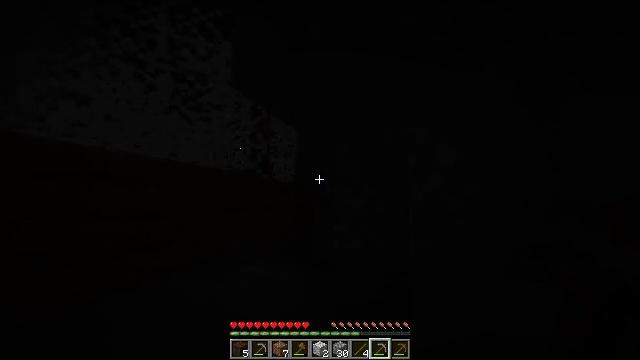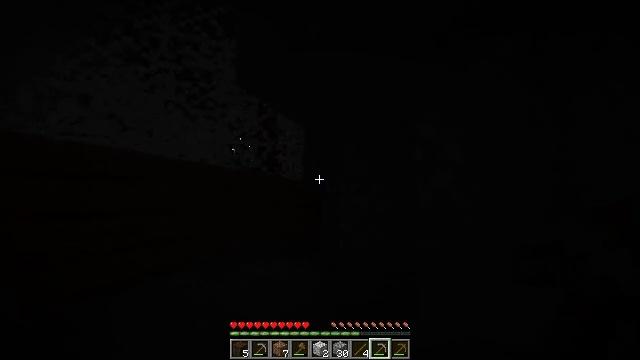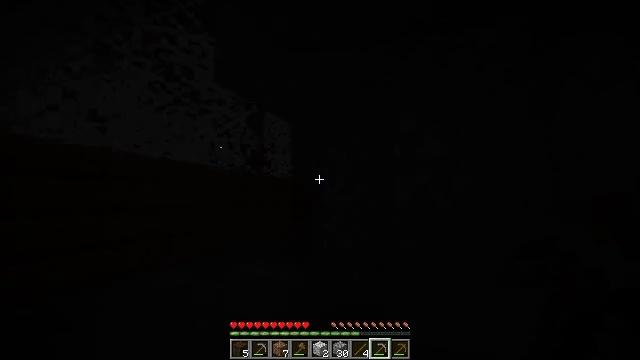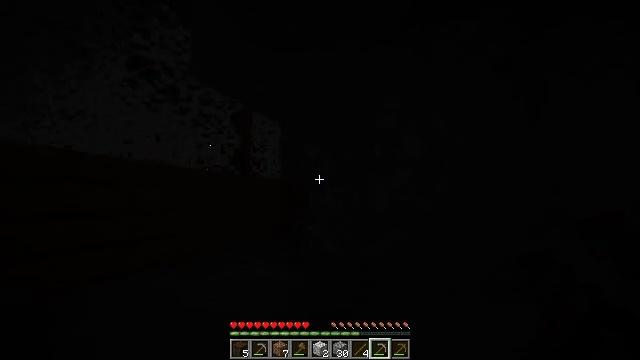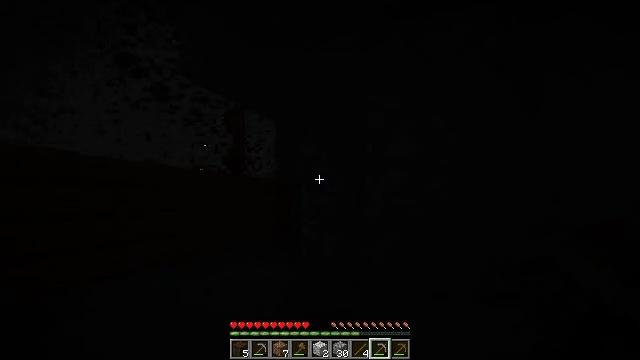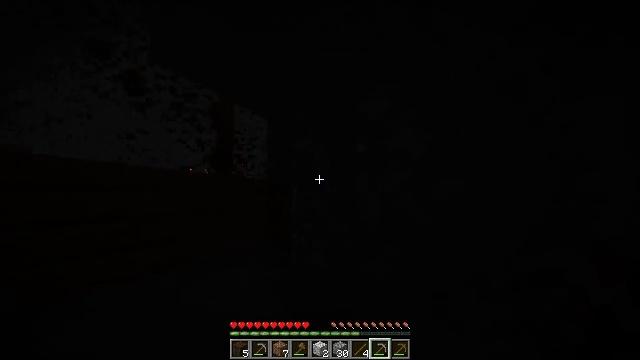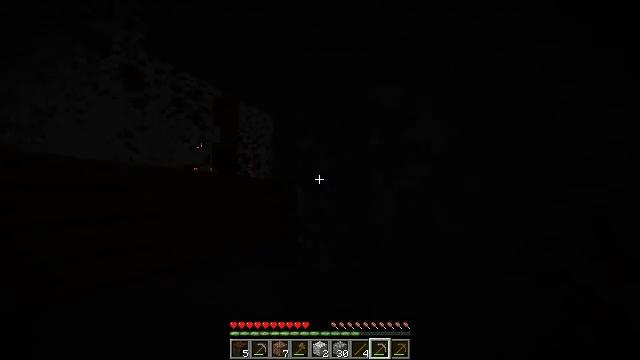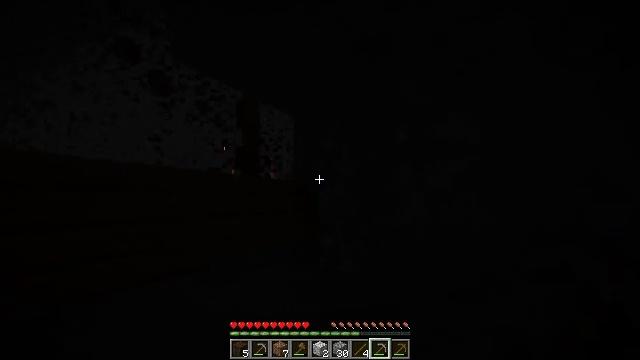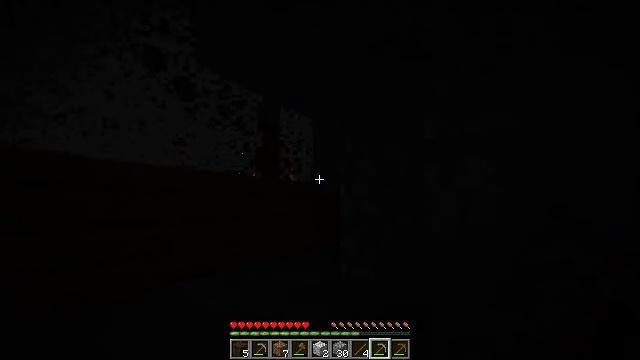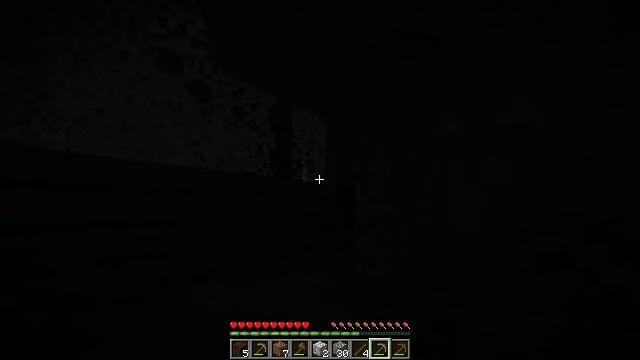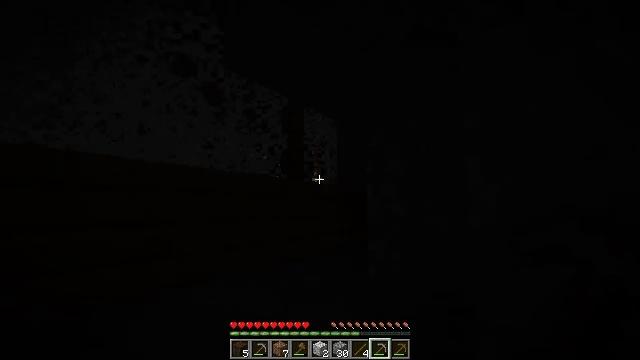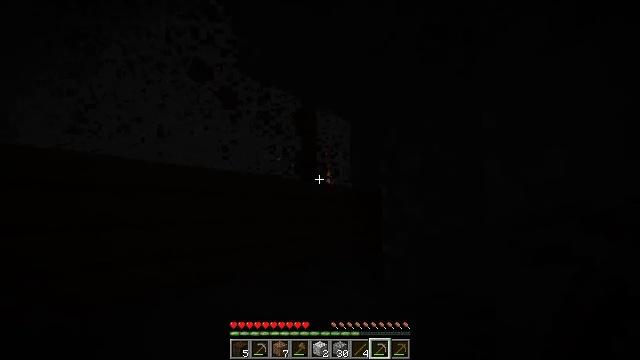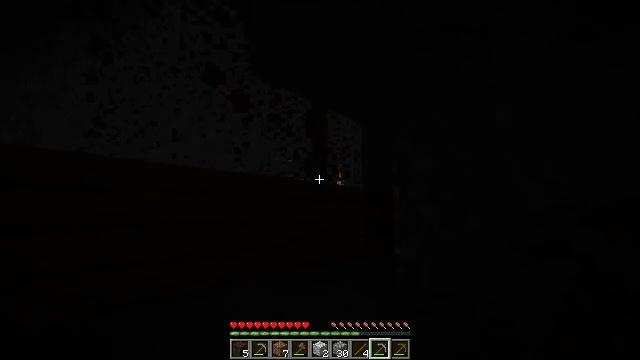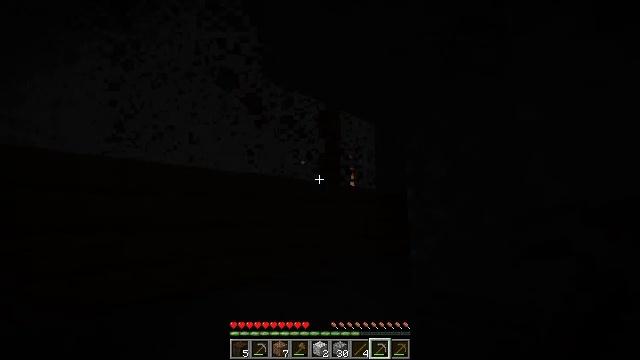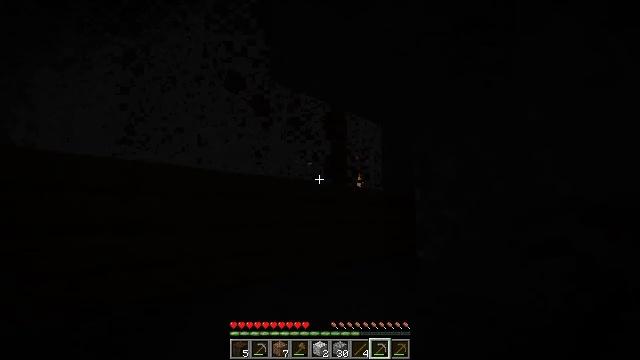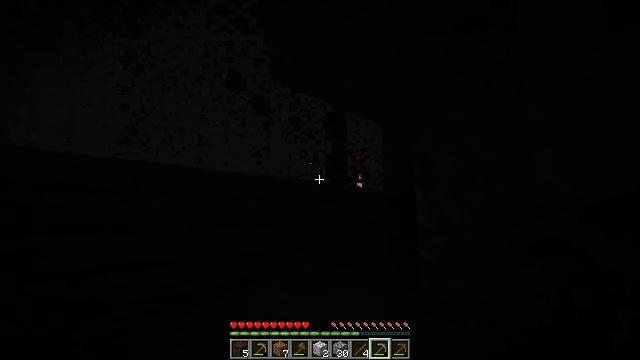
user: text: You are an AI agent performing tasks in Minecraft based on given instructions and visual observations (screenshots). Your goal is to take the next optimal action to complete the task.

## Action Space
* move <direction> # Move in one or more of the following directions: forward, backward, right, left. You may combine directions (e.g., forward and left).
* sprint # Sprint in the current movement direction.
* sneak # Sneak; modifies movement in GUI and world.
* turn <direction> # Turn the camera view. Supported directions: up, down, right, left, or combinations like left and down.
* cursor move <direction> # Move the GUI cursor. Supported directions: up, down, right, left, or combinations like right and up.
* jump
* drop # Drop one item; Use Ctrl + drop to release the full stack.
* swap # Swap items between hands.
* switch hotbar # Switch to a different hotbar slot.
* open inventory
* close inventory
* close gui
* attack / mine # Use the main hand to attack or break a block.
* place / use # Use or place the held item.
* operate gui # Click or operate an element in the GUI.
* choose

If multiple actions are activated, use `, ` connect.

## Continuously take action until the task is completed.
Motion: motion action
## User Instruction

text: Retrieve oak planks from the wooden block.
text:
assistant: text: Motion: move right, turn left
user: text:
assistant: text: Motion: move forward and move right
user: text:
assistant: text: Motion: move forward and move right
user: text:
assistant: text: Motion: move forward
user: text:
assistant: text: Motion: move forward
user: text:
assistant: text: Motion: move forward, turn left
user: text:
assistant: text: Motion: move forward, turn left
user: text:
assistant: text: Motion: turn left
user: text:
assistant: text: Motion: turn left
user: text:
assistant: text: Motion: turn left
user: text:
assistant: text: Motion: turn left
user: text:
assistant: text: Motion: turn left
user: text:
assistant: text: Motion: turn left
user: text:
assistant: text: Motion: turn left
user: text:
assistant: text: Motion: no_op
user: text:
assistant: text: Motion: no_op
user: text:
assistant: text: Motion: no_op
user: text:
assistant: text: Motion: no_op
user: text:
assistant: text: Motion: no_op
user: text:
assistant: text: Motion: no_op
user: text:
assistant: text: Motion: no_op
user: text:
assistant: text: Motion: no_op
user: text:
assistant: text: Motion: no_op
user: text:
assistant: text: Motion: no_op
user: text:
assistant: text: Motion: turn left
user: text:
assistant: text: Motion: turn left
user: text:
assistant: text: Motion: no_op
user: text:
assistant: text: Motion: no_op
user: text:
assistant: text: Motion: no_op
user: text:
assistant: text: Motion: no_op